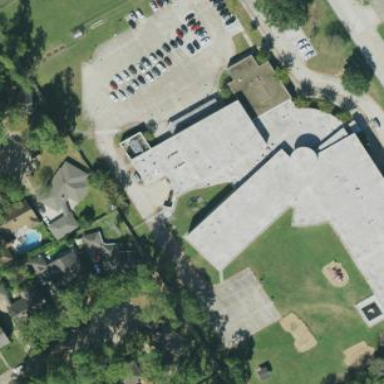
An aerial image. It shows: School building.